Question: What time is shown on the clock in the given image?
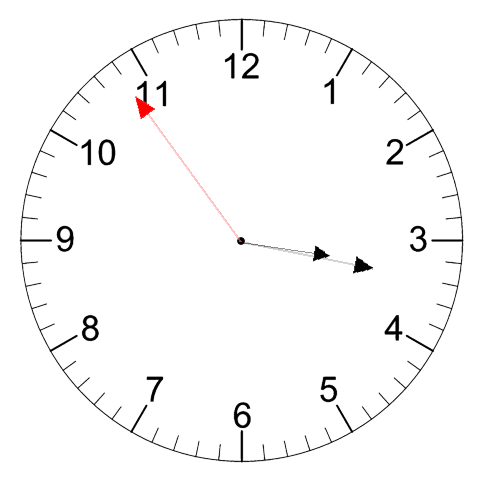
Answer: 03:16:54